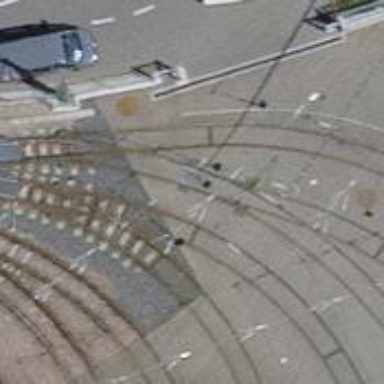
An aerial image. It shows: Tram railway yard with electrified contact line.